The plot is a Hilbert-envelope spectrum of a rotating bearing's acceleration signal, annotated with the bearing's characteristic defect frequencies. Based on the visible evidence, which condition applies: normal, inner_race, outer_race, ball?
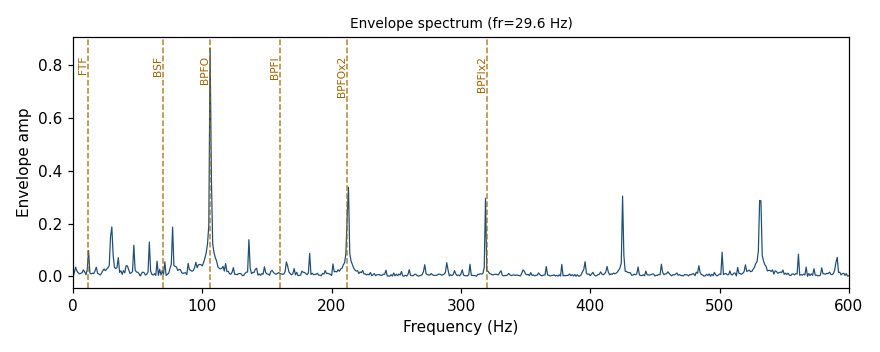
Answer: outer_race